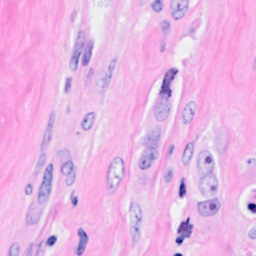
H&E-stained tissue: Breast